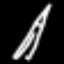
Label: The Eiffel Tower